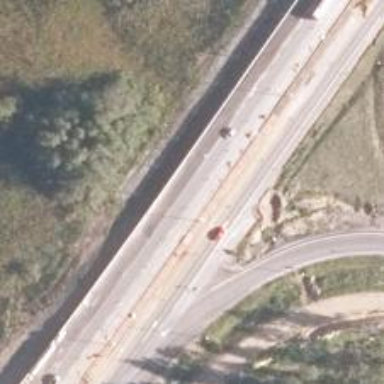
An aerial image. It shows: Trunk highway.